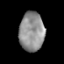
Tissue: prostate
Cell type: T cells
Senescence score: 0.3571
Nuclear area (px): 956
Mean DAPI intensity: 144.924